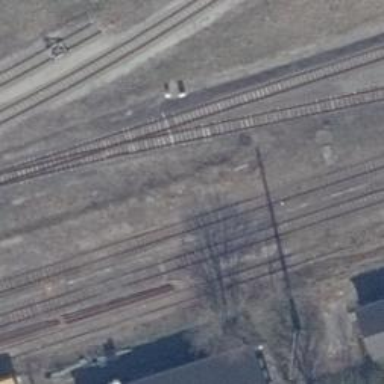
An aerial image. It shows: Railway signal.